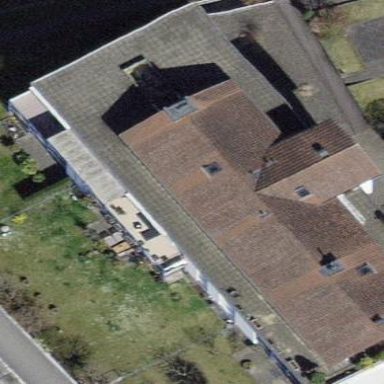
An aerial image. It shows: Building with tiled roof.